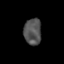
Tissue: skin
Cell type: Epithelial cells
Senescence score: 0.2739
Nuclear area (px): 453
Mean DAPI intensity: 82.234